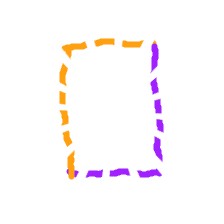
Shape: rectangle